Question: I'm using the below code to write an XML file from a decoded Base64 string:
'''
'More Code Above
btArr = MyFoundString
Set DM = CreateObject("Microsoft.XMLDOM")
Set EL = DM.createElement("tmp")
EL.DataType = "bin.base64"
EL.Text = CStr(btArr)
decodeBase64 = EL.nodeTypedValue
XMLFileName = FLDR_NAME & XMLFileNameF
Open XMLFileName For Binary Access Write As #1
Put #1, 1, decodeBase64
Close #1
'''
The file gets written correctly, except for 12 junk characters that appear at the beginning of the file, thus rendering the xml file unusable:

Each time it is a different 12 characters but each created file has them :(
After research, I understand that this might be format encoding related, and that these characters might constitute the Byte Order Mark (BOM).
How does one go about removing these characters?
Help is highly appreciated.
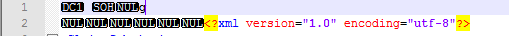
Answer: I figured it out. It was indeed in the way that the file was being written.
The solution was to change the below part:
'''
Open XMLFileName For Binary Access Write As #1
Put #1, 1, decodeBase64
Close #1
'''
To:
'''
Set BinaryStream = CreateObject("ADODB.Stream")
BinaryStream.Type = 1
BinaryStream.Open
BinaryStream.Write decodeBase64
BinaryStream.SaveToFile XMLFileName, 2
'''
After this all the files are written correctly using the ADODB stream method instead of the Binary Access write without any junk characters.